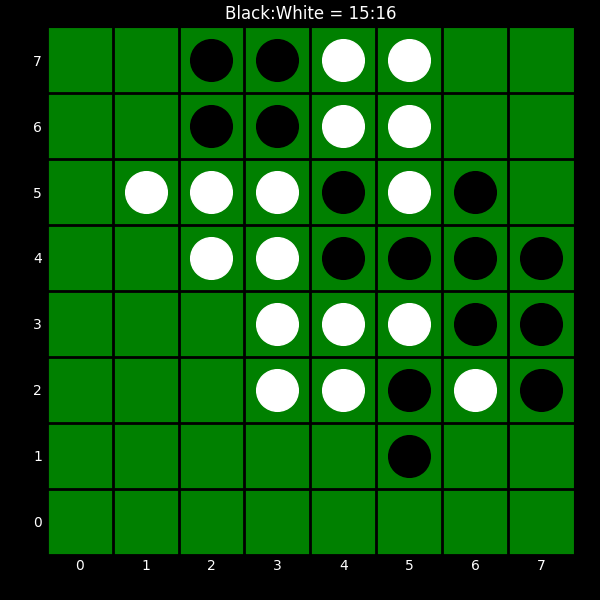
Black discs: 15
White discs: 16